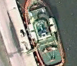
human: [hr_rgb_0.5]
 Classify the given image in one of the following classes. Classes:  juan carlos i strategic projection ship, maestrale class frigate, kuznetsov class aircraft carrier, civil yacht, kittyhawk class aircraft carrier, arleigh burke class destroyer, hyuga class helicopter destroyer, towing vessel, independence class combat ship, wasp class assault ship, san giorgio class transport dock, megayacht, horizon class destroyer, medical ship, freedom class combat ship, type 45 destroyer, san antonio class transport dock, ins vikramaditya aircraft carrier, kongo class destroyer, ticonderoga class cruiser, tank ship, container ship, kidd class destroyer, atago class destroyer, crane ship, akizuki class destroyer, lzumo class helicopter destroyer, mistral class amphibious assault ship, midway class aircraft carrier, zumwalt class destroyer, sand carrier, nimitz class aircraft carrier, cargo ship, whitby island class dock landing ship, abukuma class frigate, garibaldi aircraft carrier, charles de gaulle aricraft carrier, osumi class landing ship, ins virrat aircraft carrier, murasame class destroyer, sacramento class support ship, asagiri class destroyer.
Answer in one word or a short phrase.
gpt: Towing vessel